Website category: sports
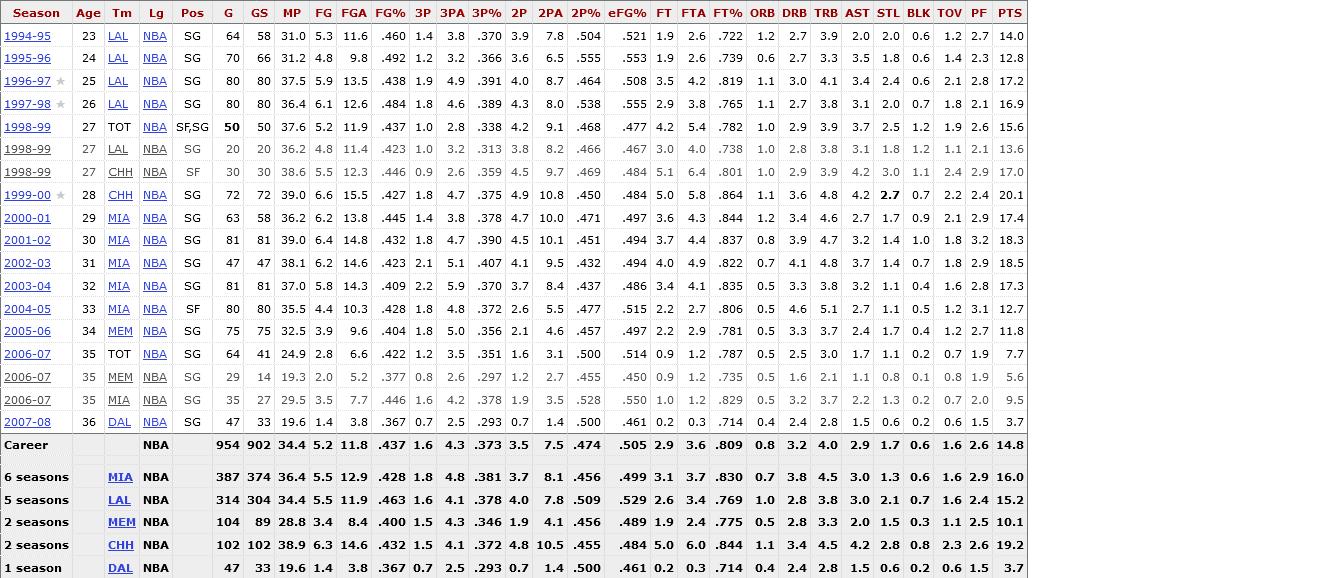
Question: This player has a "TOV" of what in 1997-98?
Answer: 1.8

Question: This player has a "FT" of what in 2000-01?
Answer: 3.6

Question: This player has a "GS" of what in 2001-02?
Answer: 81

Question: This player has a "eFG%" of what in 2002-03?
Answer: .494

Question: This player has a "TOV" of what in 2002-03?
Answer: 1.8

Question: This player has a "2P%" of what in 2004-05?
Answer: .477

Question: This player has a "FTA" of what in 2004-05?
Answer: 2.7

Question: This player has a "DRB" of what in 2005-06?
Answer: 3.3

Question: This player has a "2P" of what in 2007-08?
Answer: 0.7

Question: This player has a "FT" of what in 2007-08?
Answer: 0.2

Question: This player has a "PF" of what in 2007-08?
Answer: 1.5

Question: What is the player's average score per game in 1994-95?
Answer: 14.0

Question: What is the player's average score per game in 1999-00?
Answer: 20.1

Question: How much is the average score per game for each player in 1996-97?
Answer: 17.2

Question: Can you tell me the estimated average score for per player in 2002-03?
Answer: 18.5

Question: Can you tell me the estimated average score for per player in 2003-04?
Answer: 17.3

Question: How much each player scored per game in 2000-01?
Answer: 17.4

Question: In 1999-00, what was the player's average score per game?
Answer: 20.1

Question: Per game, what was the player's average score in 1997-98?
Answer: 16.9